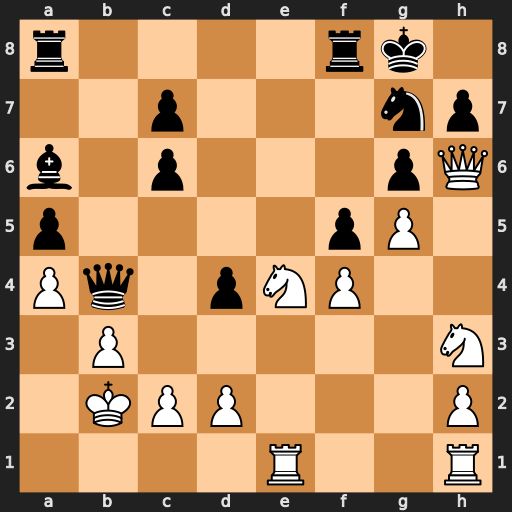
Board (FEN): r4rk1/2p3np/b1p3pQ/p4pP1/Pq1pNP2/1P5N/1KPP3P/4R2R
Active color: w
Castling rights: -
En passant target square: -
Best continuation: Nf6+ Kf7 Re5